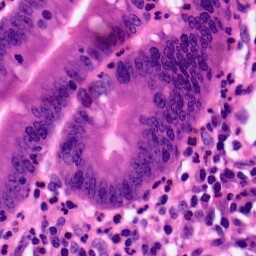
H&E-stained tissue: Pancreatic